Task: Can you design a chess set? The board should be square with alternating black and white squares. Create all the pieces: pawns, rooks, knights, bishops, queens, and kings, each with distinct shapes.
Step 878:
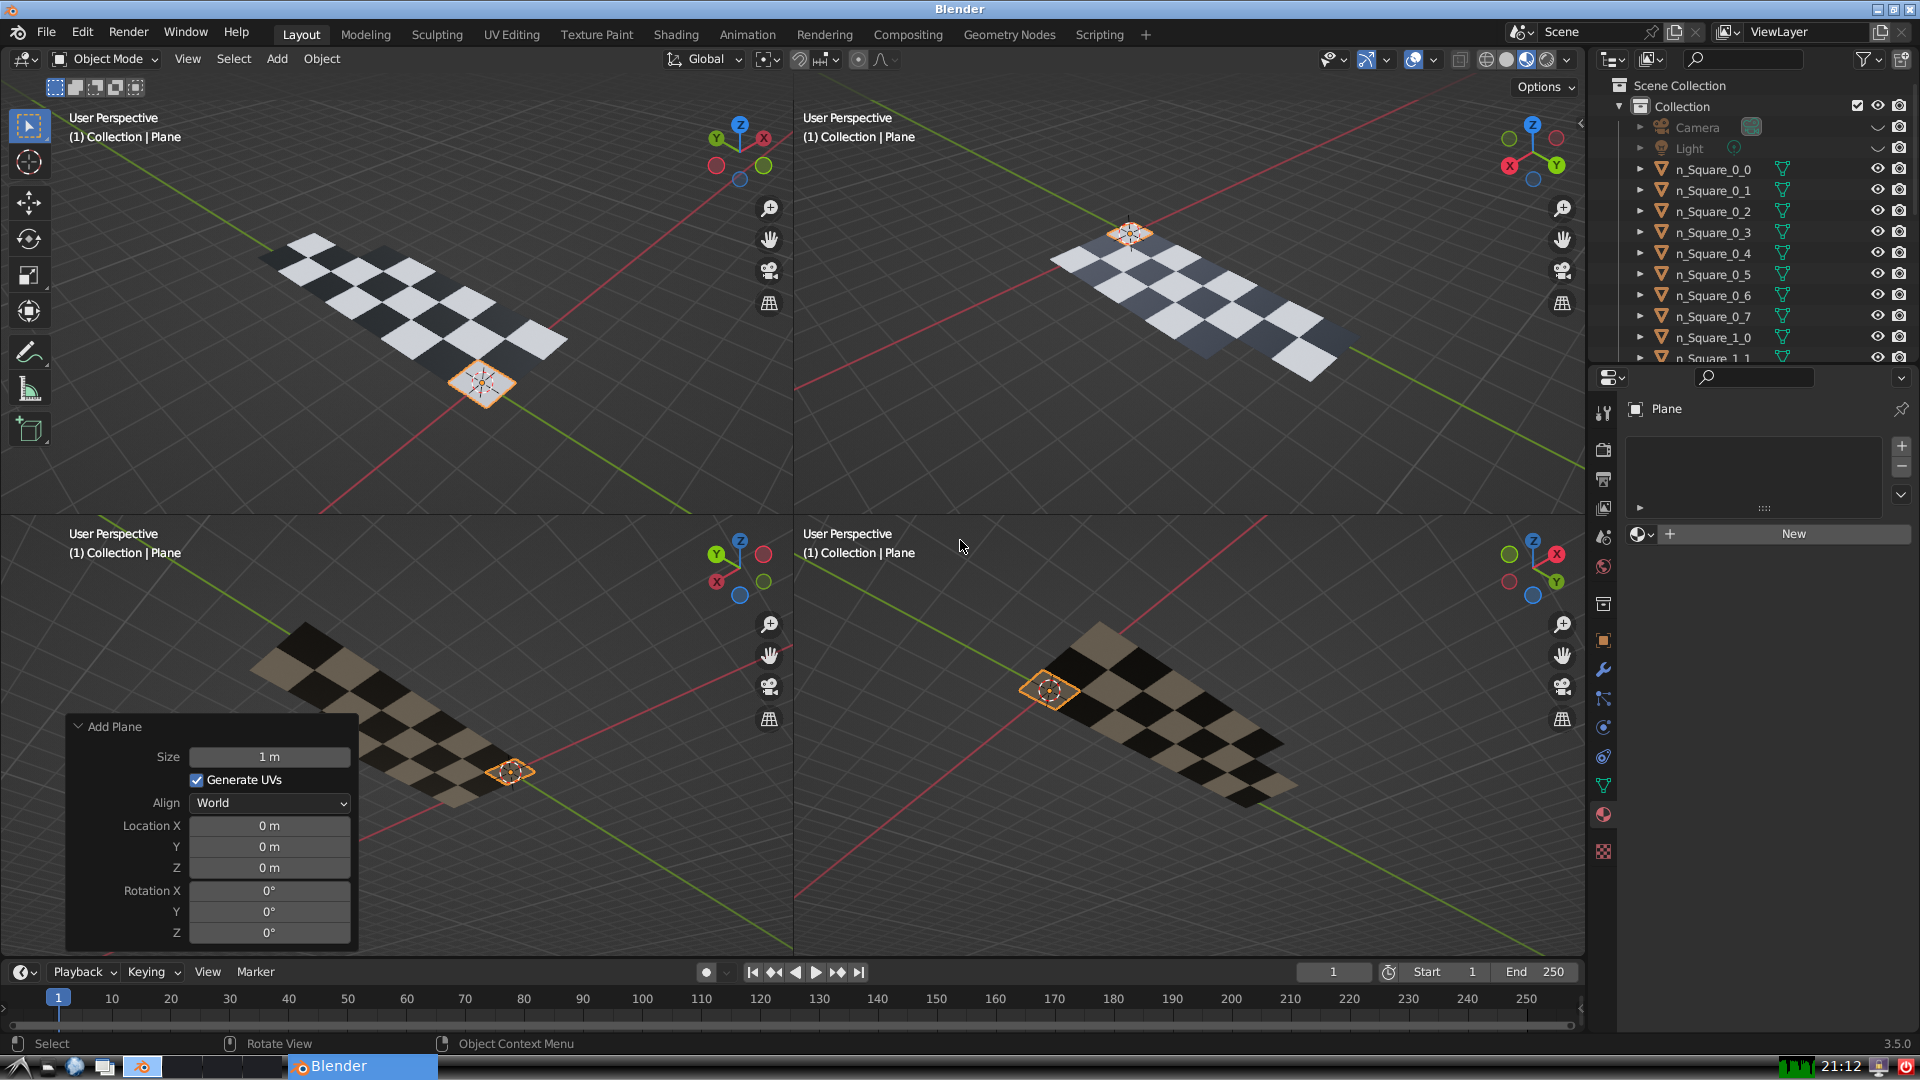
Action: {"mouse_move": [270, 826]}